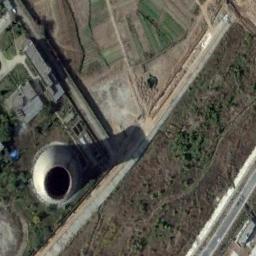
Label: thermal_power_station